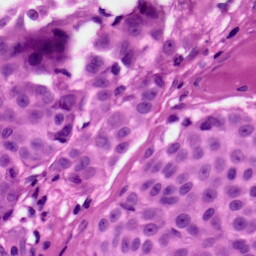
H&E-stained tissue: Skin